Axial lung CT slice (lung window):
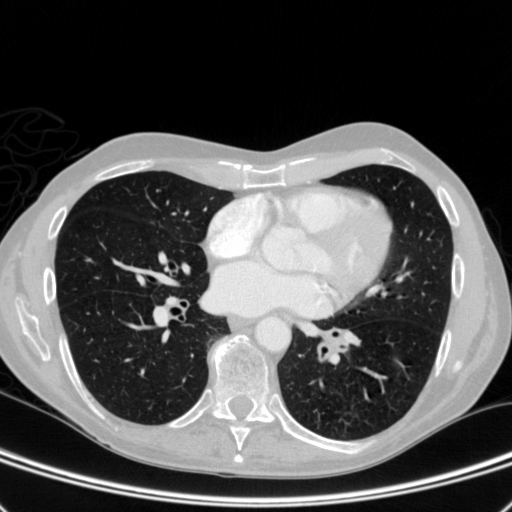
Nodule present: no